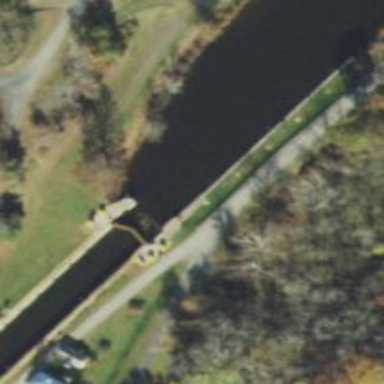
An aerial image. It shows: Canal.